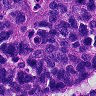
Metastatic tissue present: yes